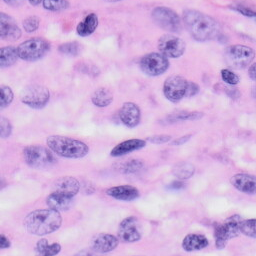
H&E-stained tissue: Skin